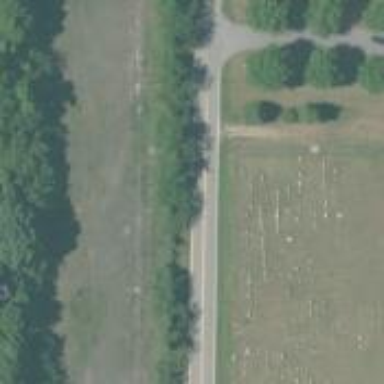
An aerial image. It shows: Cemetery.